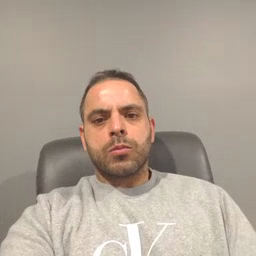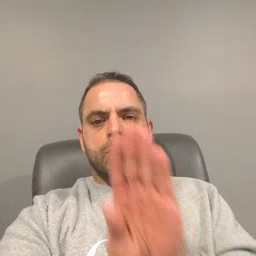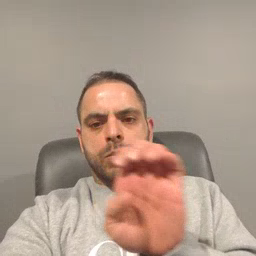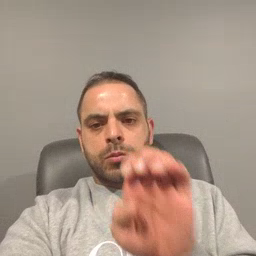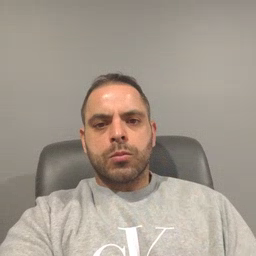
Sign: bee